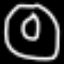
Label: donut